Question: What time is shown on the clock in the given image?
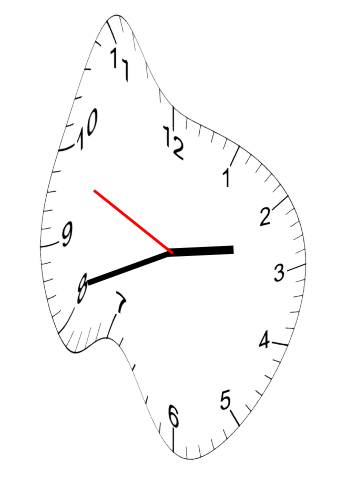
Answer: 02:41:49